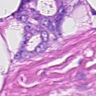
Metastatic tissue present: yes